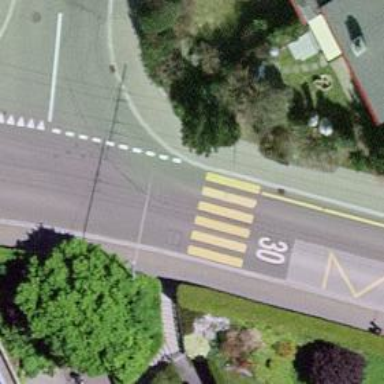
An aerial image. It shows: Marked crossing with zebra markings on the road.